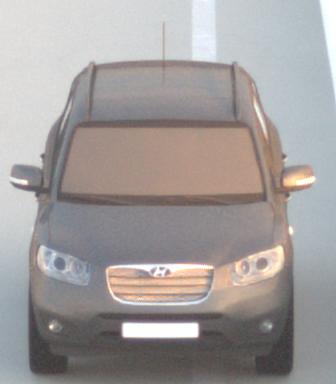
Make: Hyundai
Model: Santa Fe 2.4
Detailed model: Santa Fe (CM)
Model produced from: 2010/01
Model produced until: 2012/09
Doors: 5
Color: gray
Road condition: dry road
Daytime: sunrise or sunset
Contrast: medium contrast